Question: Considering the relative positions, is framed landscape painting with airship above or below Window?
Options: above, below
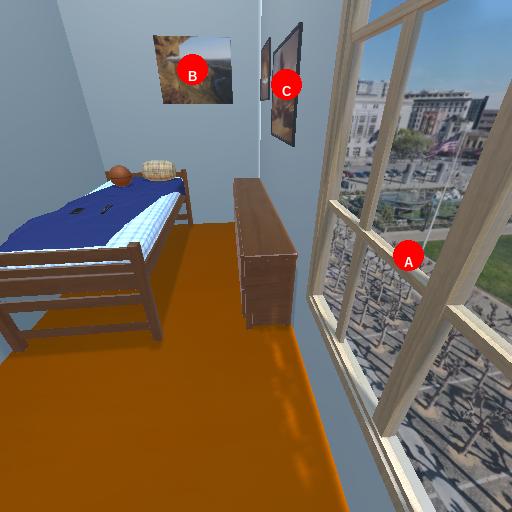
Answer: above